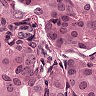
Metastatic tissue present: yes